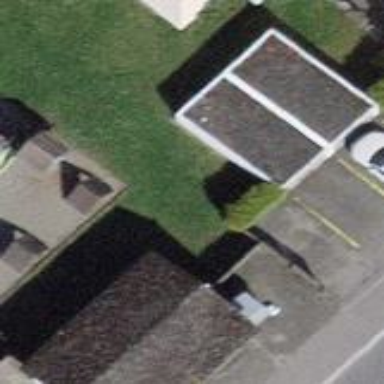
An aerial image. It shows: Garage building.